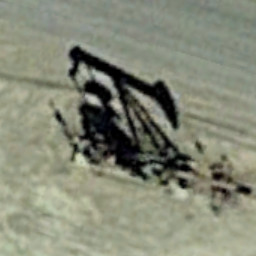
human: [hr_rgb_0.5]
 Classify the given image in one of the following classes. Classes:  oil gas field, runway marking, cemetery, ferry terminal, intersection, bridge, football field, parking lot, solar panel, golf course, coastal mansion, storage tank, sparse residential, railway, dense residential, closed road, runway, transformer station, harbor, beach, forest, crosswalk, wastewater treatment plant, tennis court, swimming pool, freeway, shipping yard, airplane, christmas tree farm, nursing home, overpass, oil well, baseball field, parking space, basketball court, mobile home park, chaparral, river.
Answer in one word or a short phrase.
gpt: oil well